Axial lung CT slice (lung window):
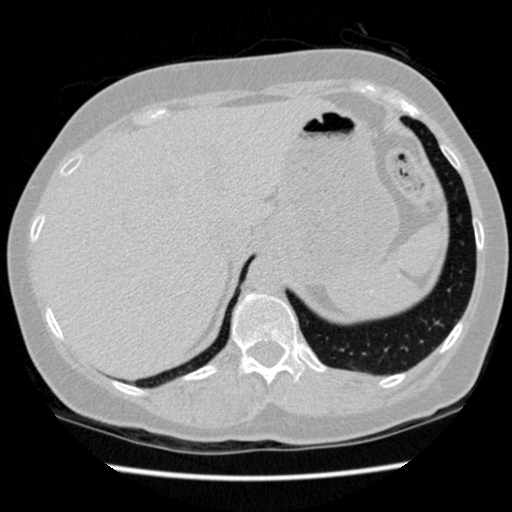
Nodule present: no